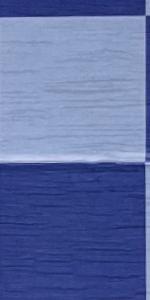
Label: Empty